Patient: sex F, age 51
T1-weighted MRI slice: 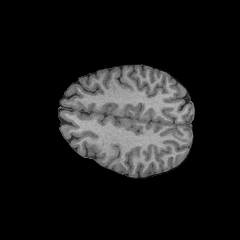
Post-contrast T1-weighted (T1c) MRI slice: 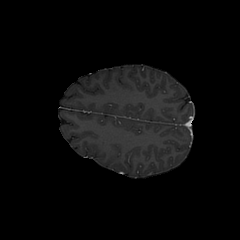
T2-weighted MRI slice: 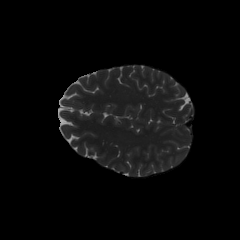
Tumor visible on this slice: no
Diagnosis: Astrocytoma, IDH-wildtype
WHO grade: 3